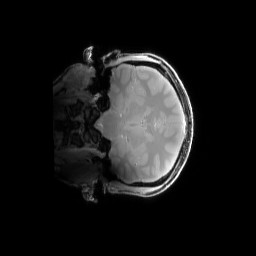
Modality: PDw
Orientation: coronal
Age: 27
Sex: female
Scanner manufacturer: siemens
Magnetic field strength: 6.98 T
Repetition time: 1.3 s
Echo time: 0.00231 s